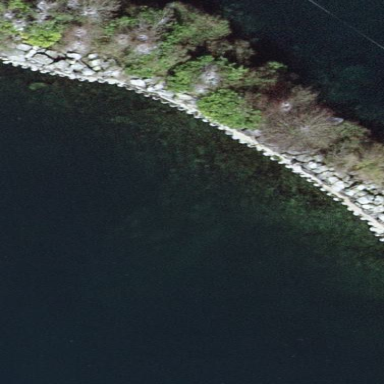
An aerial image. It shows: Breakwater structure.